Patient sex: M
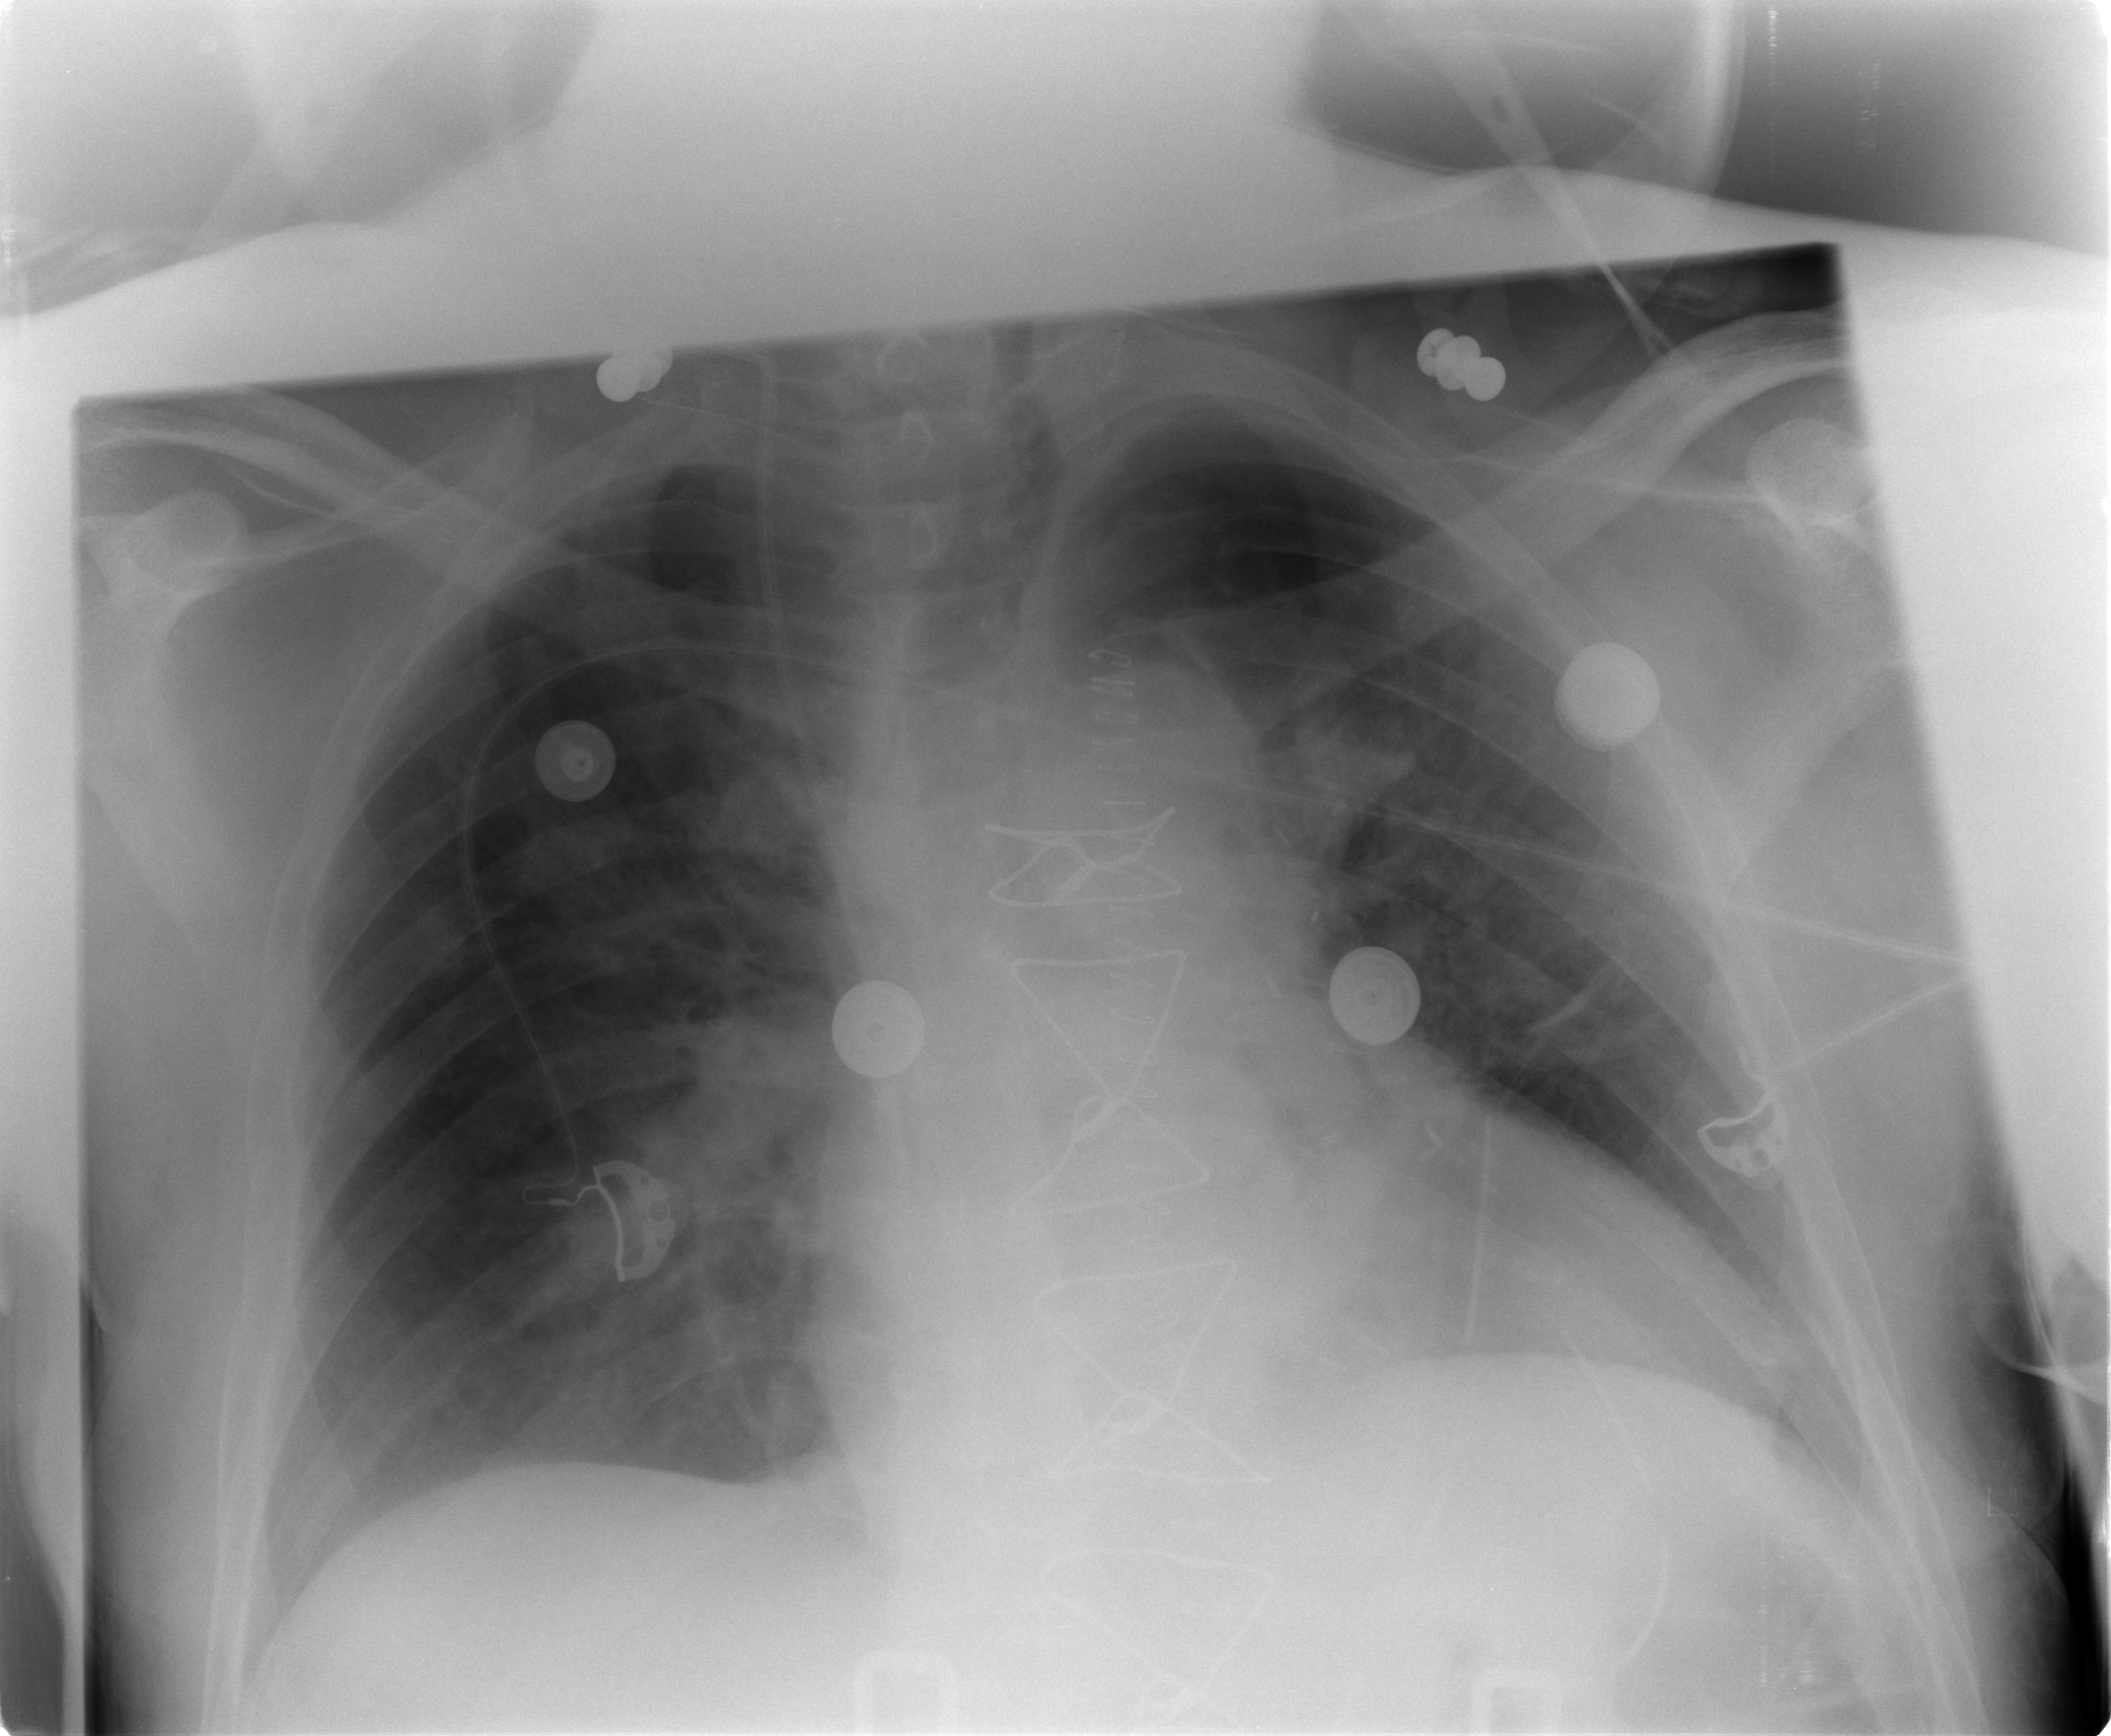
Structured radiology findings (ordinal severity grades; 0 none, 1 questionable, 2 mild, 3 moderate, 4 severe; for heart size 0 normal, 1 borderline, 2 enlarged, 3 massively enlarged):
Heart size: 2
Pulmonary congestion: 2
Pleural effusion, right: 1
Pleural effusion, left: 1
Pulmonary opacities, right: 2
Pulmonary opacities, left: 0
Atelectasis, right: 2
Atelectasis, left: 2